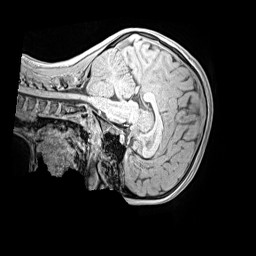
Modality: MP2RAGE
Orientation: sagittal
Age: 9
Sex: female
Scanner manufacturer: siemens
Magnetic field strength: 3 T
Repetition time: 4 s
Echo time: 0.00299 s